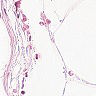
Metastatic tissue present: no